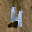
Label: 4